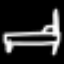
Label: bed